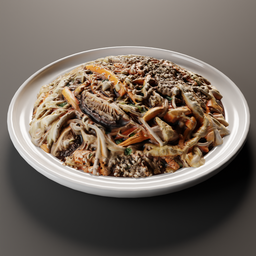
Label: nature